【题型】填空题　【知识点】平面几何　【难度】medium
如图, 已知 $AB$ 是边长为 1 的正六边形的一条边, 点 $P$ 在正六边形内(含边界), 则 $\overrightarrow{AP} \cdot \overrightarrow{BP}$ 的取值范围
是 \underline{\quad\quad\quad} .

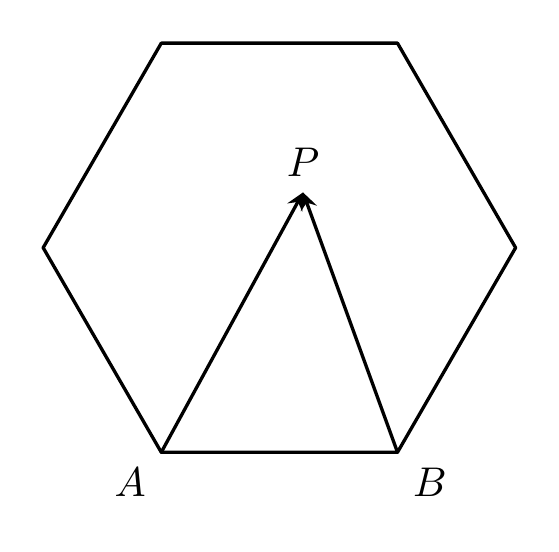
【解答】
【答案】 $\left[ -\frac{1}{4}, 3 \right]$

【分析】 取 $AB$ 的中点 $O$, 利用向量的线性运算可推导得到 $\overrightarrow{AP} \cdot \overrightarrow{BP} = \overrightarrow{PO}^2 - \frac{1}{4}$, 将问题转化为 $PO$ 取值范围

的求解问题, 由正六边形性质可知当 $P$ 与 $M$ 或 $N$ 重合时, $PO$ 最大; 当 $P$ 与 $O$ 重合时, $PO$ 最小, 由 $PO$ 范
围可求得结果.

【详解】 如图, 取 $AB$ 的中点 $O$,

由已知得: $OA = OB = \frac{1}{2}$, 则 $\overrightarrow{PA} = \overrightarrow{PO} + \overrightarrow{OA}$, $\overrightarrow{PB} = \overrightarrow{PO} + \overrightarrow{OB} = \overrightarrow{PO} - \overrightarrow{OA}$,

$\therefore \overrightarrow{AP} \cdot \overrightarrow{BP} = \overrightarrow{PA} \cdot \overrightarrow{PB} = \overrightarrow{PO}^2 - \overrightarrow{OA}^2 = \overrightarrow{PO}^2 - \frac{1}{4}$.

以 $O$ 为圆心, $OT$ ($T$ 为边 $AB$ 的对边 $NM$ 的中点)为半径作圆,

由正六边形的性质可知, 该圆与边 $NM$ 相切于点 $T$, 且 $P$ 点为 $M$ 或 $N$ 点时, $PO$ 最大,

此时 $OT = 2 \times 1 \times \sin 60^\circ = \sqrt{3}$, $\therefore OP_{\max} = OM = \sqrt{OT^2 + TM^2} = \sqrt{3 + \left(\frac{1}{2}\right)^2} = \frac{\sqrt{13}}{2}$;

当 $P$ 与 $O$ 重合时, $PO = 0$ 最小;

$\therefore -\frac{1}{4} \le \overrightarrow{PO}^2 - \frac{1}{4} \le 3$, 即 $\overrightarrow{AP} \cdot \overrightarrow{BP}$ 的取值范围为 $\left[ -\frac{1}{4}, 3 \right]$.

故答案为: $\left[ -\frac{1}{4}, 3 \right]$.

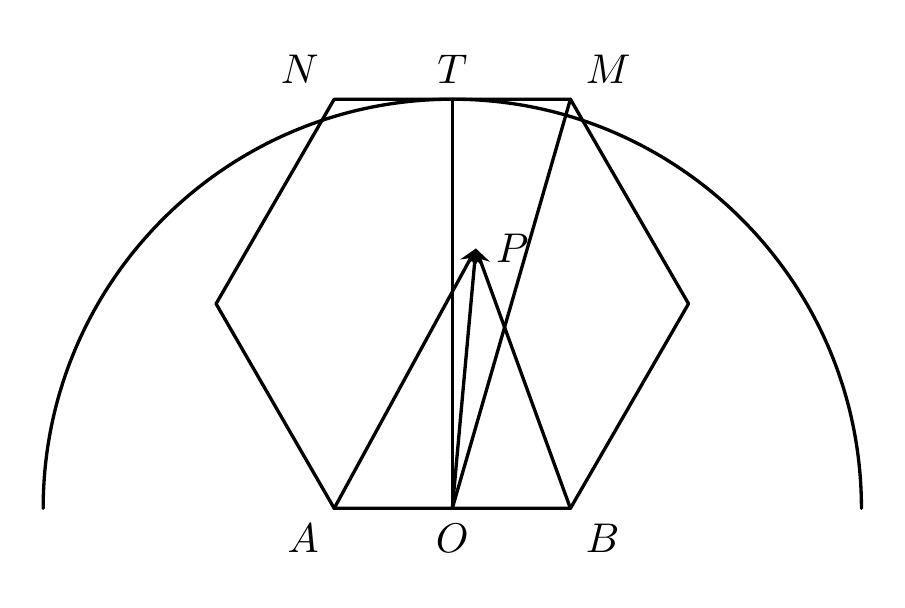